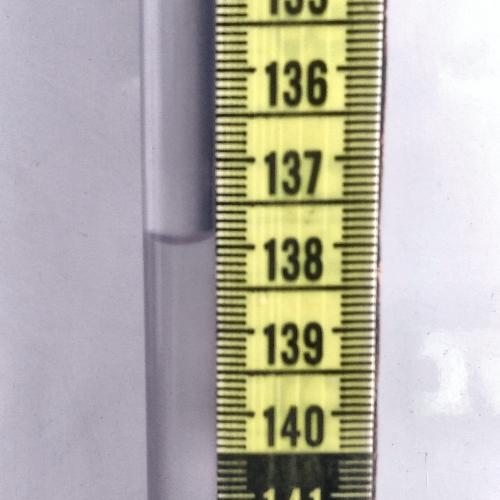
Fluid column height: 137.9 cm